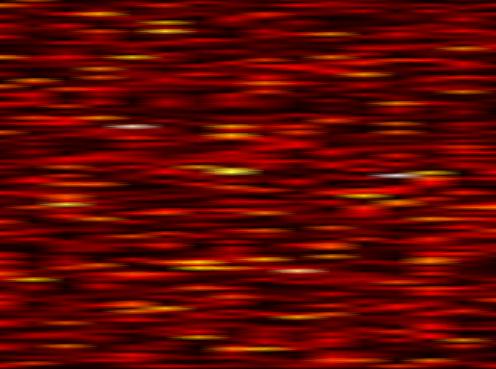
Label: FOFDM